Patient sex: M
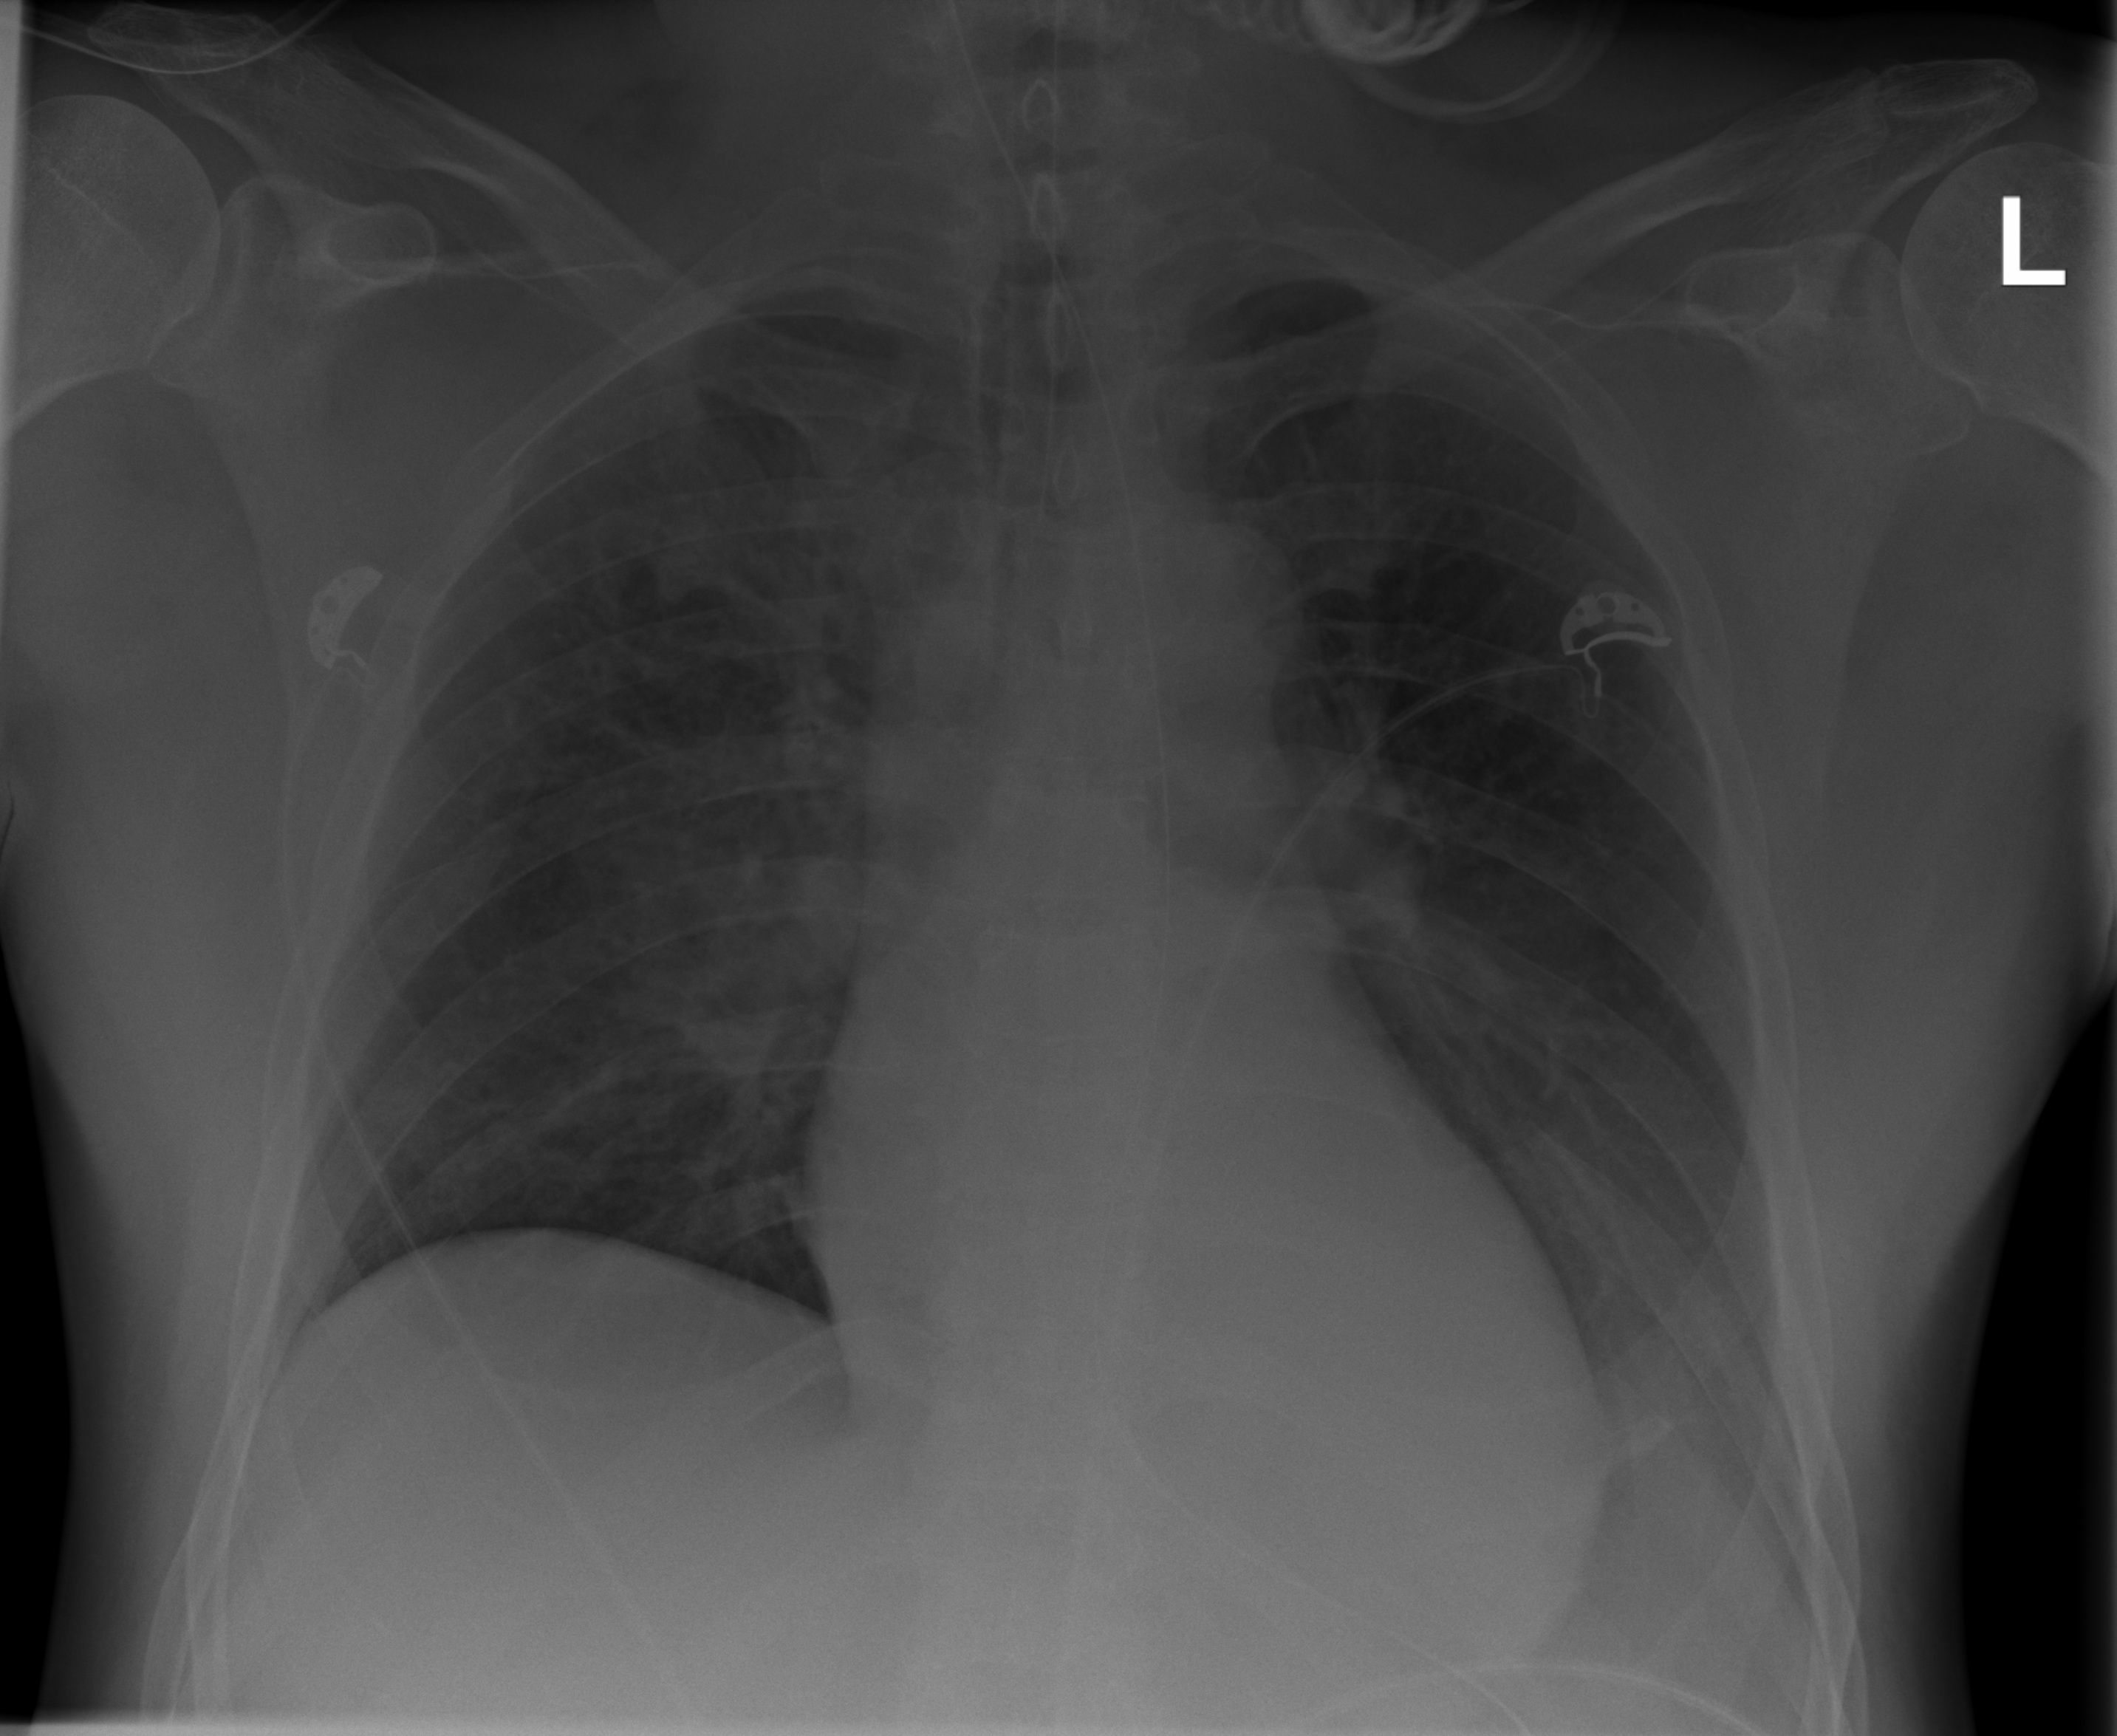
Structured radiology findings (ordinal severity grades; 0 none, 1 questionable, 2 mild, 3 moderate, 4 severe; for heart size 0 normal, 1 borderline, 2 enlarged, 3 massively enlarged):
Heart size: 1
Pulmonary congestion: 0
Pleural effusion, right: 0
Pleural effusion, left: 2
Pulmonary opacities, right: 2
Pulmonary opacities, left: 2
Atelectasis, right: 2
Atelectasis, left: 2